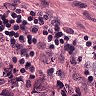
Metastatic tissue present: yes